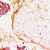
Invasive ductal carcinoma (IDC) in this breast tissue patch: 0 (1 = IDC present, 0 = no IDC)